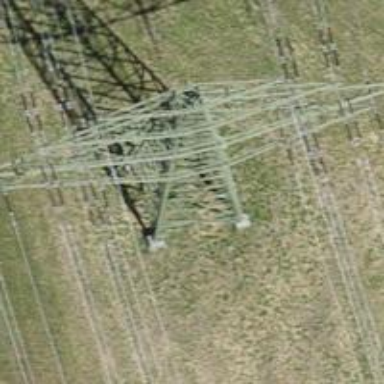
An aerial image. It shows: Power tower.